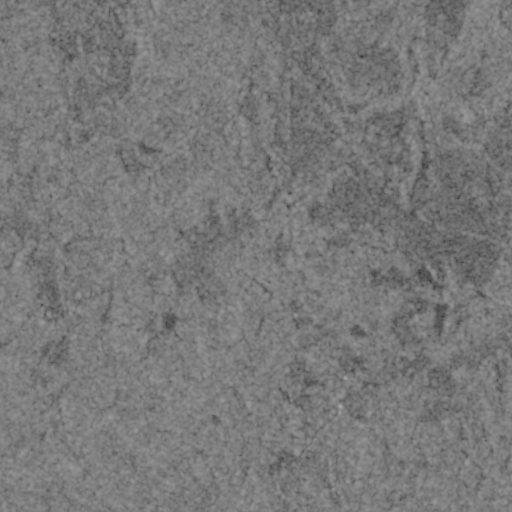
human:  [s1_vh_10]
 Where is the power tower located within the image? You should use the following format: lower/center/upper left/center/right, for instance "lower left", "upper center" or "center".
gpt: The power tower is located in the upper left of the image.
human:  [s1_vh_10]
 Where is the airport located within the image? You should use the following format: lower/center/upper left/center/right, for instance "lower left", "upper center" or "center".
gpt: There is no airport in the image.

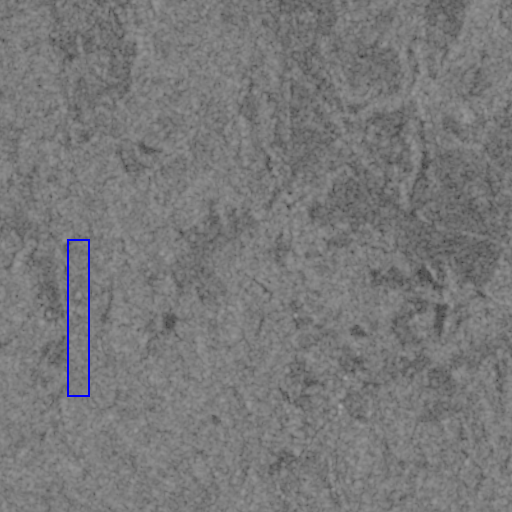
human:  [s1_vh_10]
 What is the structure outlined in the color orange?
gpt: There is no orange outline.
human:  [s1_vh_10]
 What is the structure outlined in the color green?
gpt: There is no structure outlined in green.